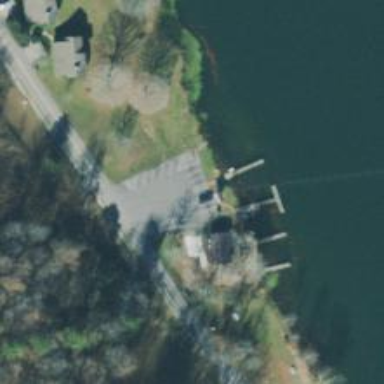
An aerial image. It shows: Dock located along the waterway.